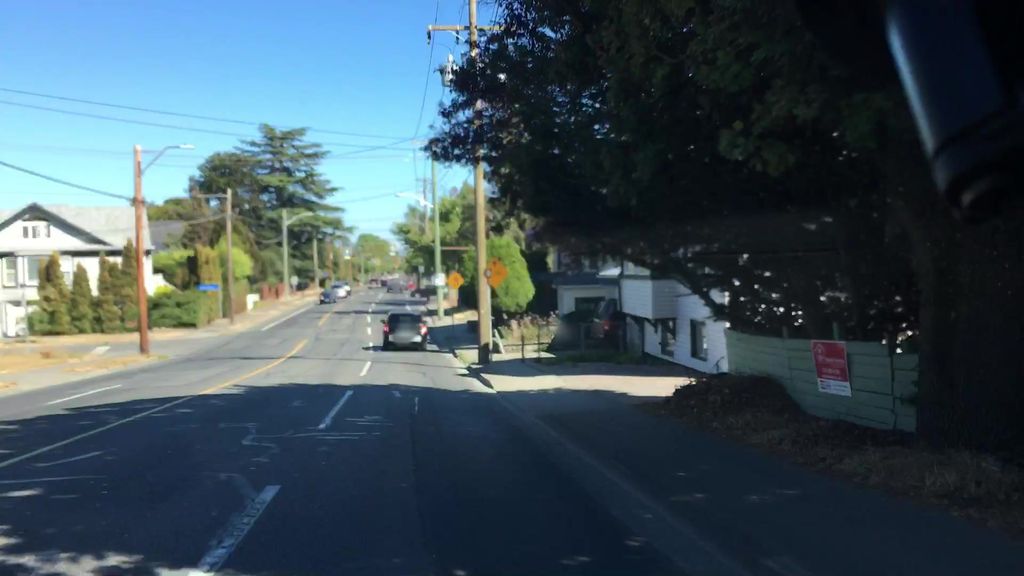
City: victoria